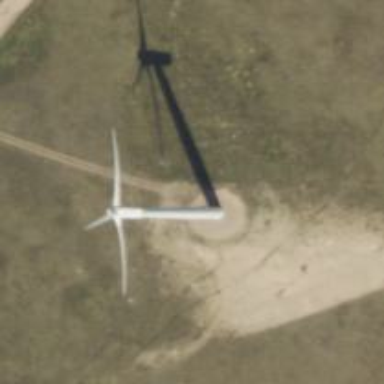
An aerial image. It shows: Wind power generator with wind turbines.